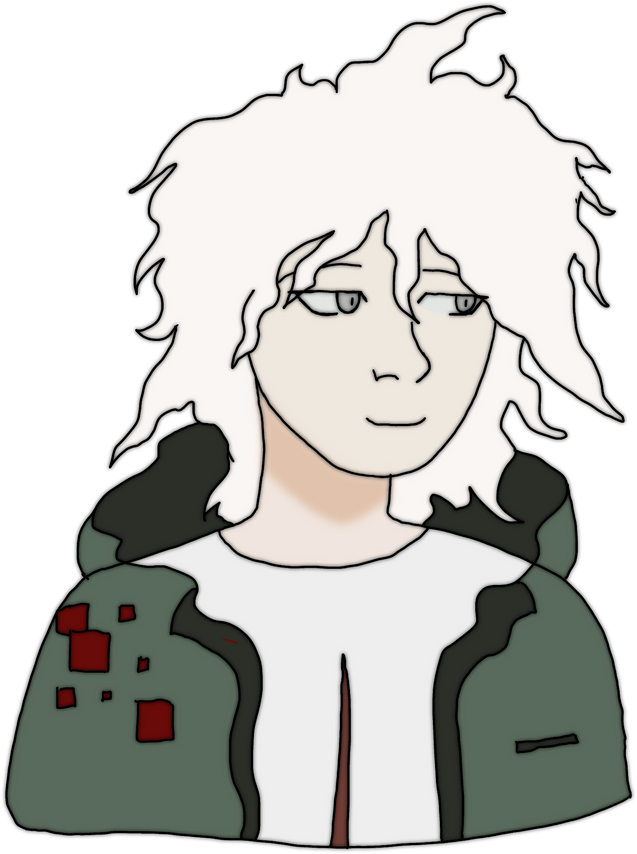
Label: 5_Twinkjak